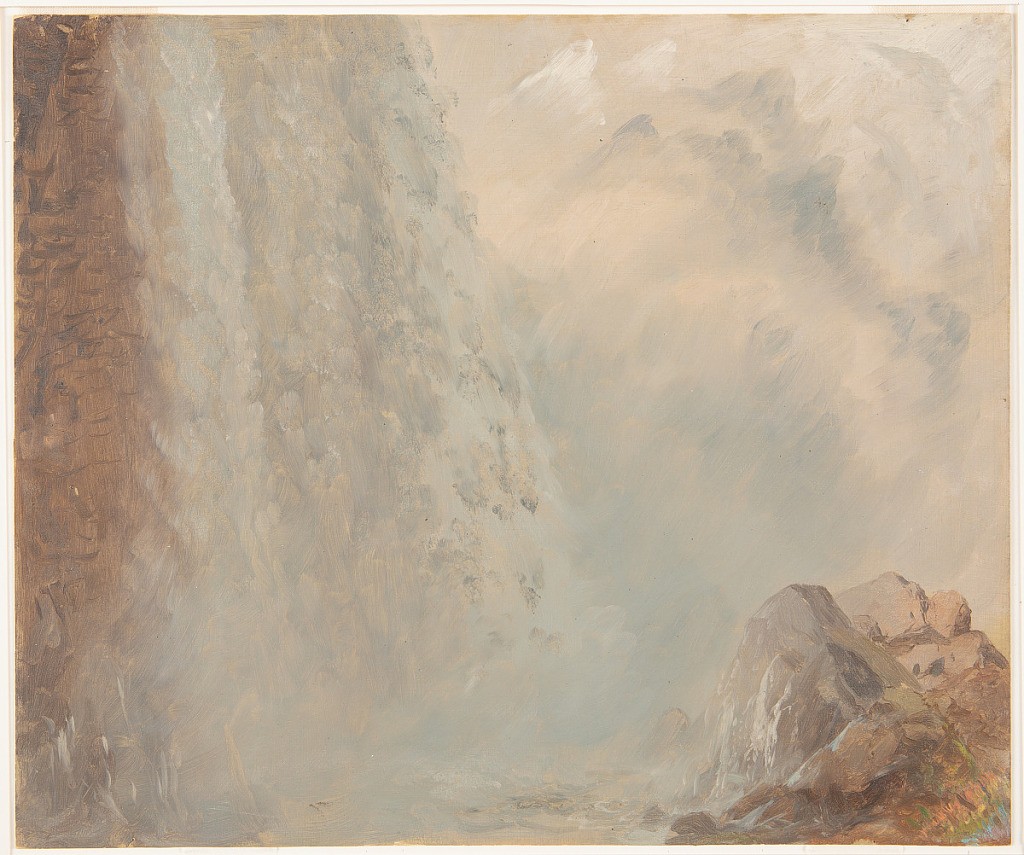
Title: At the Base of the American Falls, Niagara Falls, New York
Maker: Frederic Edwin Church, American, 1826–1900
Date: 1856 or 1858
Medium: Oil and graphite on tan paperboard
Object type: Drawing
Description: Landscape sketch showing a view of base of the American Falls portion of Niagara Falls. At left, water cascades vertically until it hits the water's surface and violently sends up a plume of whipping mist. In the foreground at lower right, a group of rugged boulders are washed over by the falling water. Below them, in the very lower right corner, a fragment of a rainbow is visible.